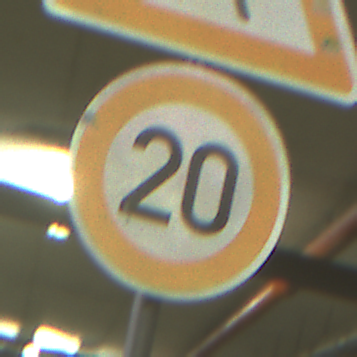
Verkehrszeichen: Geschwindigkeit20
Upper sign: FussgaengerLinks
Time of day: NotSpecified
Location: Indoor (Special)
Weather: NotSpecified
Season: NotSpecified
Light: Artificial